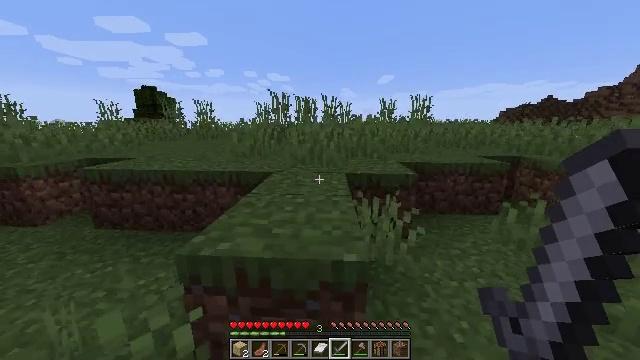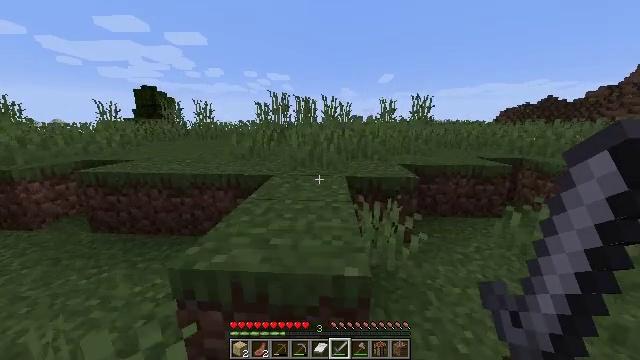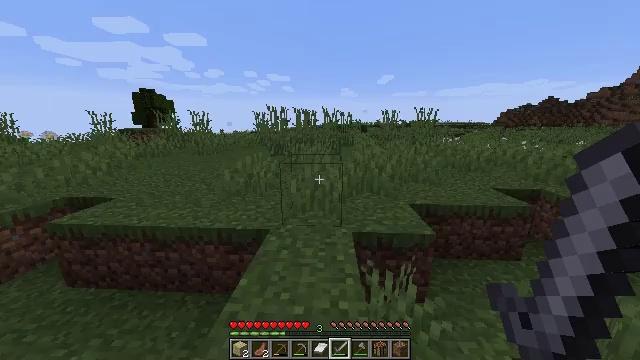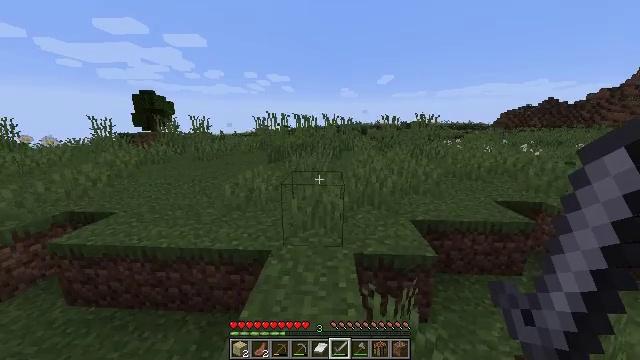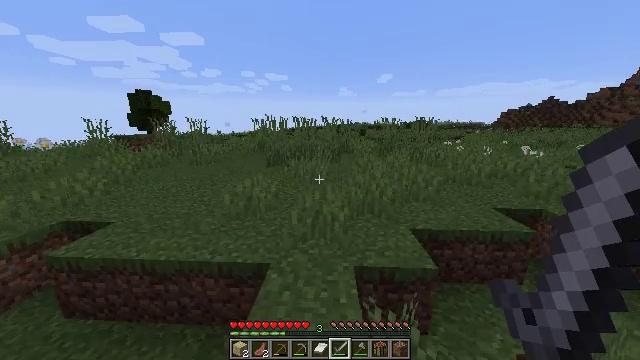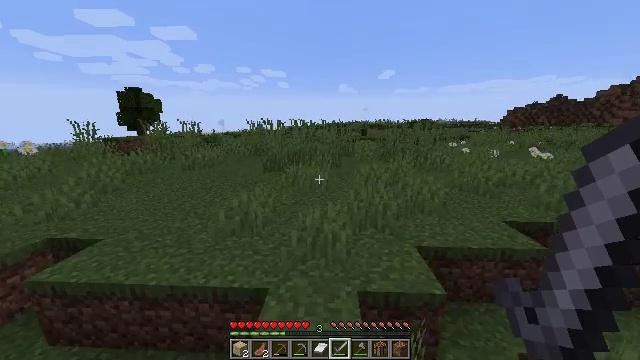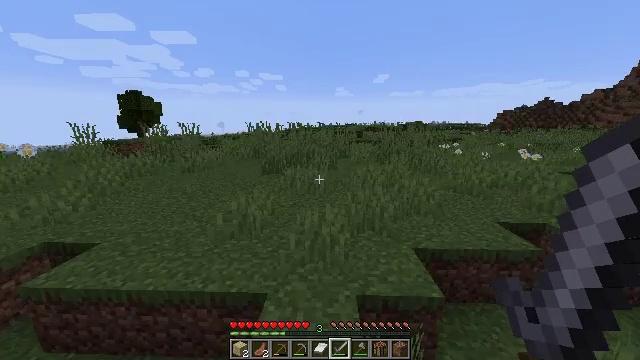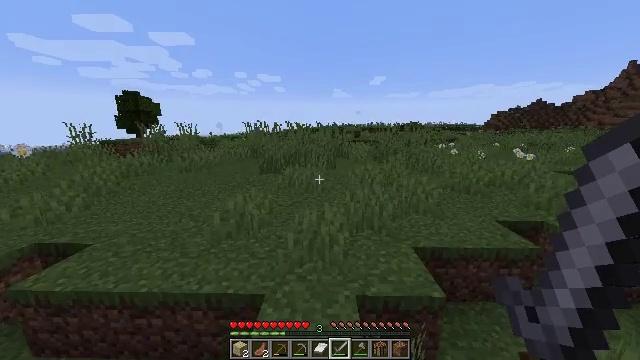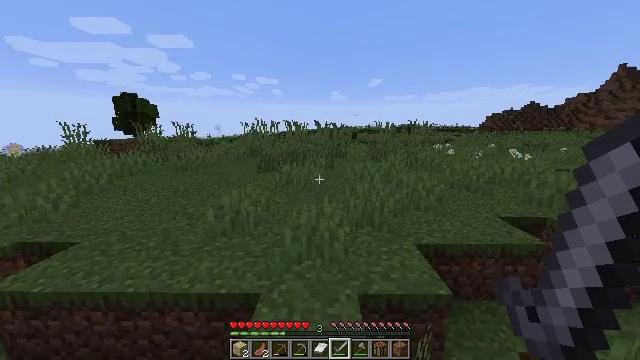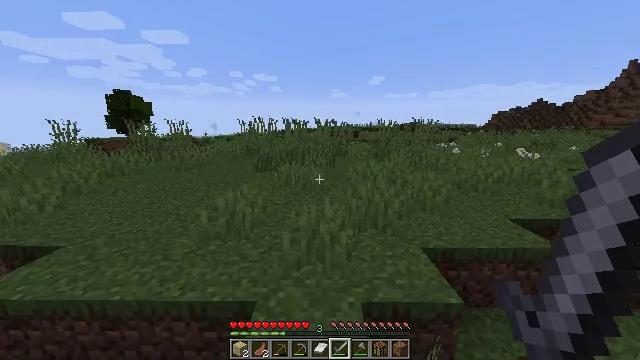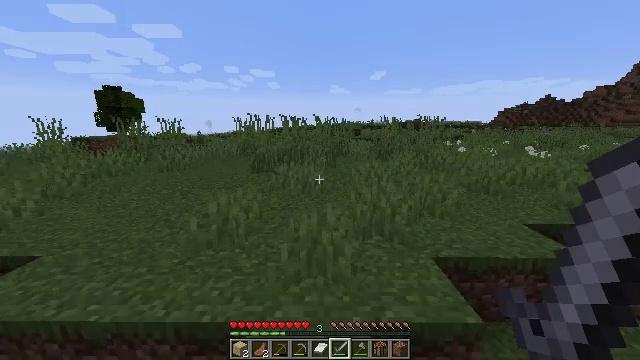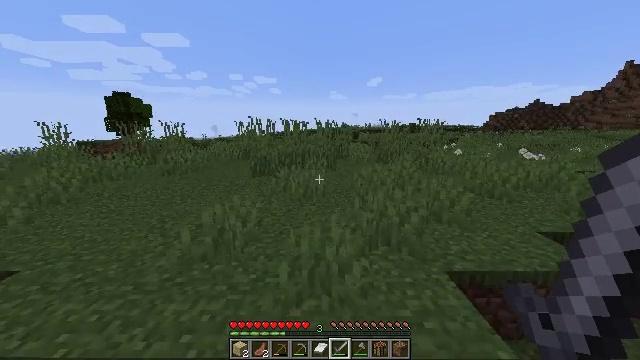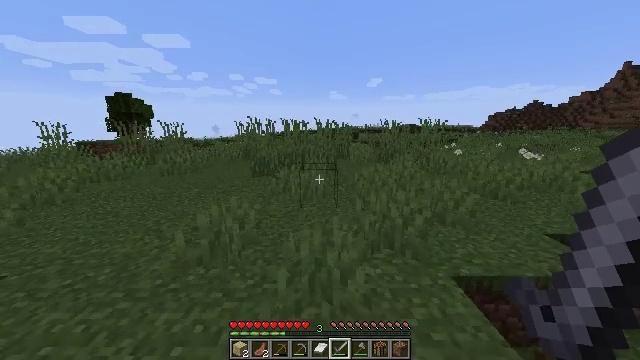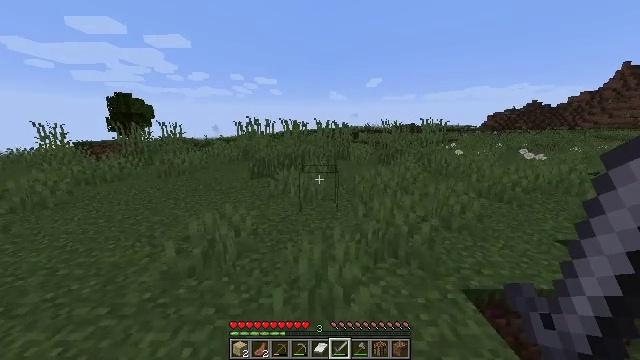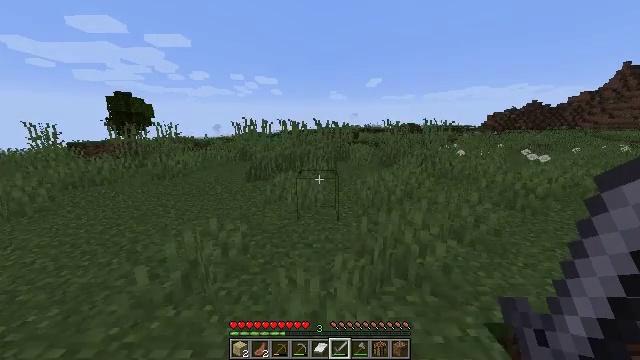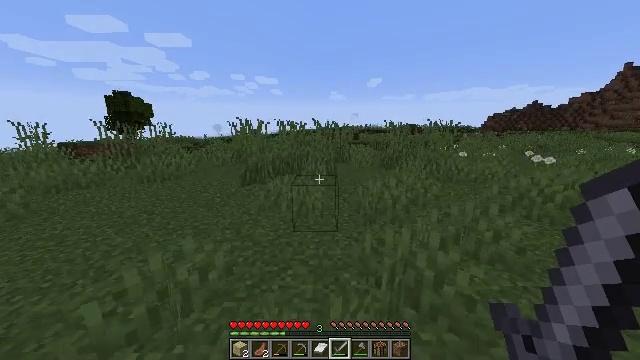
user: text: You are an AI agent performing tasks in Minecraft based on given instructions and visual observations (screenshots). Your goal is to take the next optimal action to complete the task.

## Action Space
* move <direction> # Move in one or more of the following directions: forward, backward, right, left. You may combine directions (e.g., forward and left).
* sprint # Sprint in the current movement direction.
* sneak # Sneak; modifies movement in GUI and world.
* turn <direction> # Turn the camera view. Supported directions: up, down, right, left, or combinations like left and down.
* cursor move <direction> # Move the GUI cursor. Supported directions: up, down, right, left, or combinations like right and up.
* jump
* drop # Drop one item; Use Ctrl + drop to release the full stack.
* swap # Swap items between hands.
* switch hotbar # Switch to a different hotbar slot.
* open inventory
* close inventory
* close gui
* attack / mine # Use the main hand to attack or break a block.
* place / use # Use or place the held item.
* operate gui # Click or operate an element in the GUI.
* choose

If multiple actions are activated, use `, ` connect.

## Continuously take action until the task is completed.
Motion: motion action
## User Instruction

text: Mine the sunflower from the ground.
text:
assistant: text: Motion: move forward, sprint, jump
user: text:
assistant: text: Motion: move forward, sprint, jump
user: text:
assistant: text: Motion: move forward, sprint, jump
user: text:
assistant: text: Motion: move forward, sprint, jump
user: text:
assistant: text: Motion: move forward, sprint, jump
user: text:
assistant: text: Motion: move forward, sprint
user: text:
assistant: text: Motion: move forward, sprint
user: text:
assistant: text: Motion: move forward, sprint
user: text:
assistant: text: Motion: move forward, sprint
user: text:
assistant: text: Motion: move forward, sprint
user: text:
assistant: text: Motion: move forward, sprint
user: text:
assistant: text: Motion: move forward, sprint
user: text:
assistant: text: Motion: move forward, sprint
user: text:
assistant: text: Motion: move forward, sprint
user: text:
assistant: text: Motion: move forward, sprint
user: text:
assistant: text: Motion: move forward, sprint
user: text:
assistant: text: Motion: move forward, sprint
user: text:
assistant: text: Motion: move forward, sprint, turn right
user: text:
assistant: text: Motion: move forward, sprint, turn right
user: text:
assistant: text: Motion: move forward, sprint, turn right
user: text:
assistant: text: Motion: move forward, sprint, turn right
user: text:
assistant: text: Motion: move forward, sprint, turn right
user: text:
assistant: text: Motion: move forward, sprint, turn right
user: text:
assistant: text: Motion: move forward, sprint, turn right
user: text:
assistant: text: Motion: move forward, sprint, turn right
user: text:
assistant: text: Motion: move forward, sprint, turn right
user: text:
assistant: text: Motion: move forward, sprint, turn right
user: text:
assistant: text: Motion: move forward, sprint, turn right
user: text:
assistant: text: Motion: move forward, sprint
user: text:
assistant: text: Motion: move forward, sprint